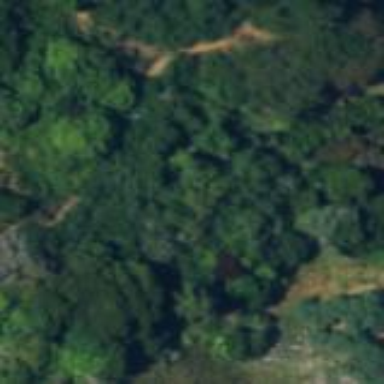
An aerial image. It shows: Evergreen needle-leaved woodland.